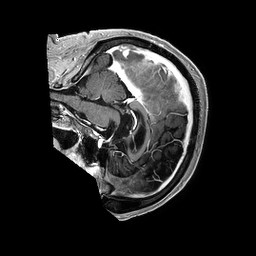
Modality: T1w
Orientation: sagittal
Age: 66
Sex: male
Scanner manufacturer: philips
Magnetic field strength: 3 T
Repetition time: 0.006582 s
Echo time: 0.002945 s